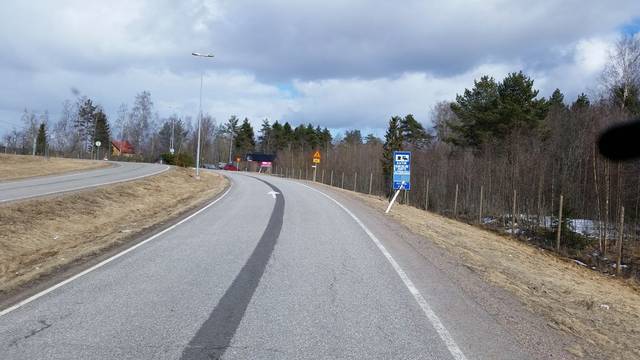
Region: Finland
Coordinates: 61.172, 28.701